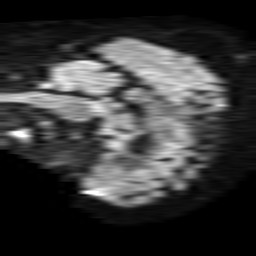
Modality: TRACE
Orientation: sagittal
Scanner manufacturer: philips
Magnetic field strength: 1.5 T
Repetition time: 4.6 s
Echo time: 0.08631 s